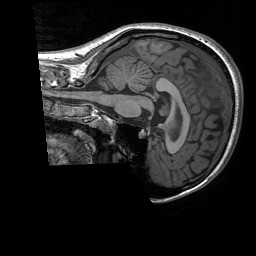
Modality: T1w
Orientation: sagittal
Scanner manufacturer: siemens
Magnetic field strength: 3 T
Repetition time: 1.76 s
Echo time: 0.0022 s